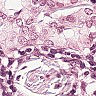
Metastatic tissue present: yes